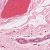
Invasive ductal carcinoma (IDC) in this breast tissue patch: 0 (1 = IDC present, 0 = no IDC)